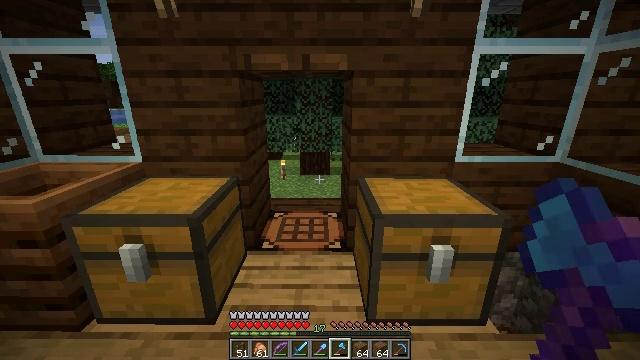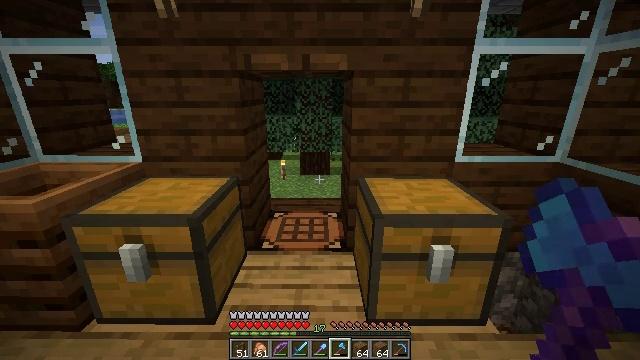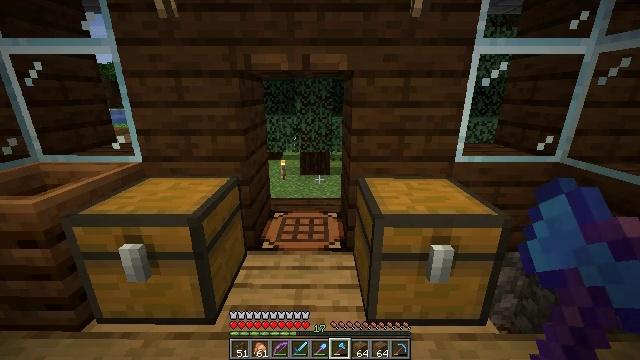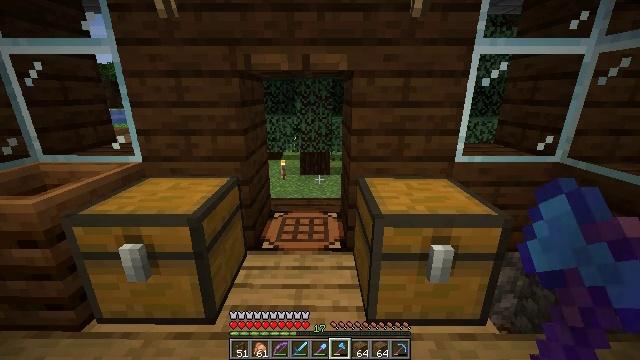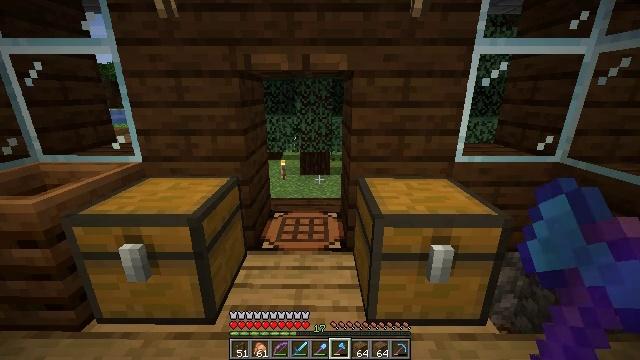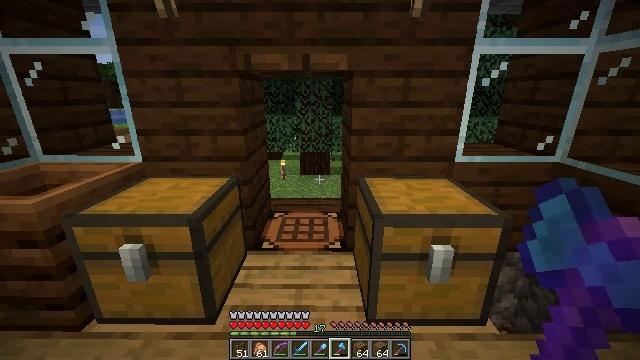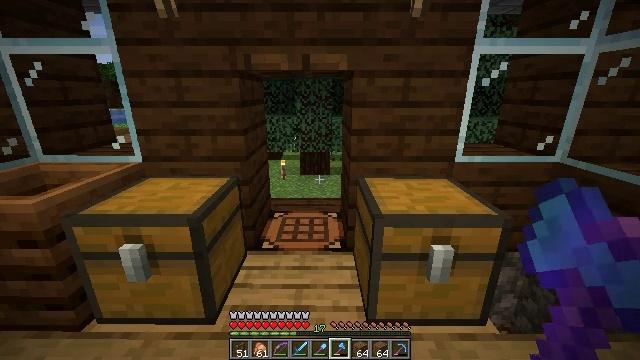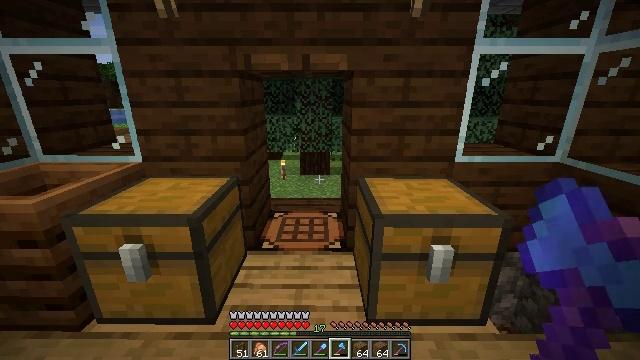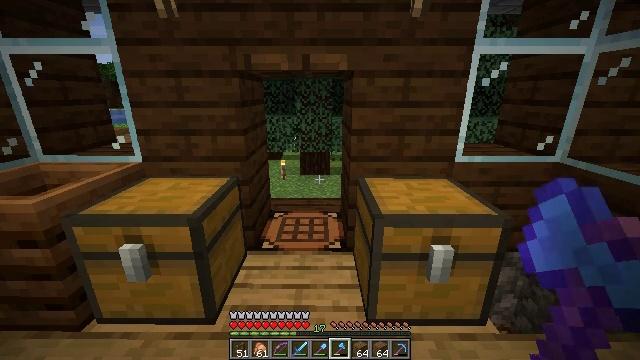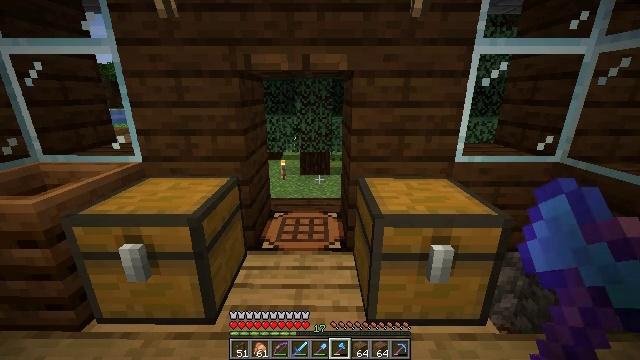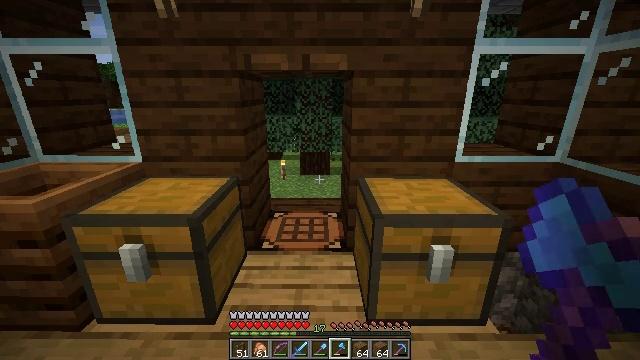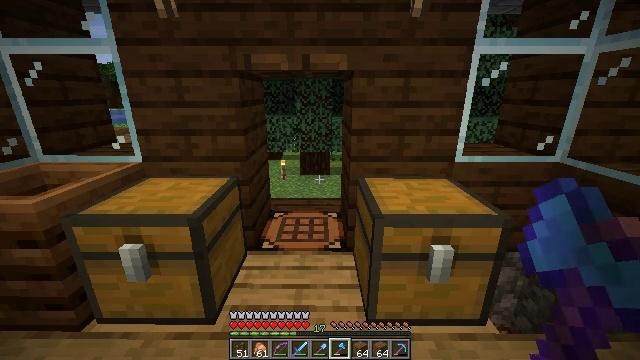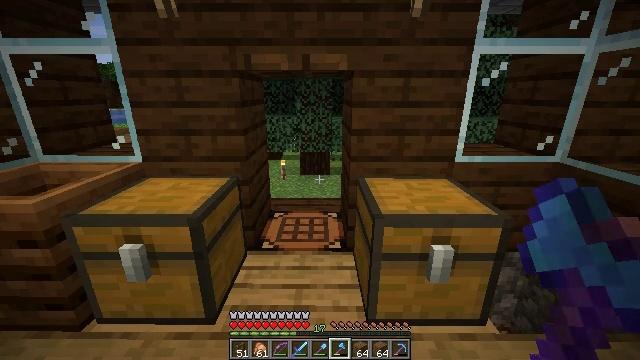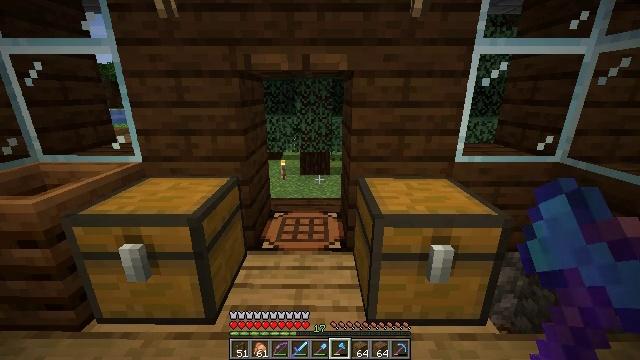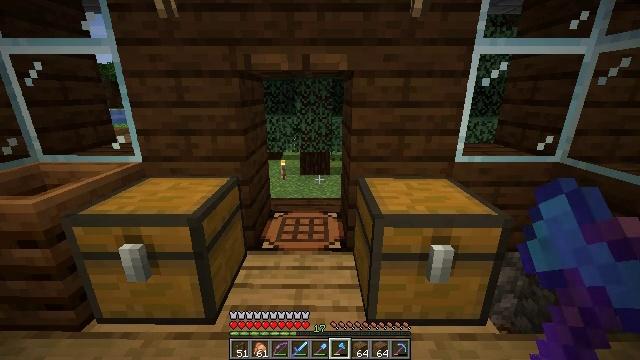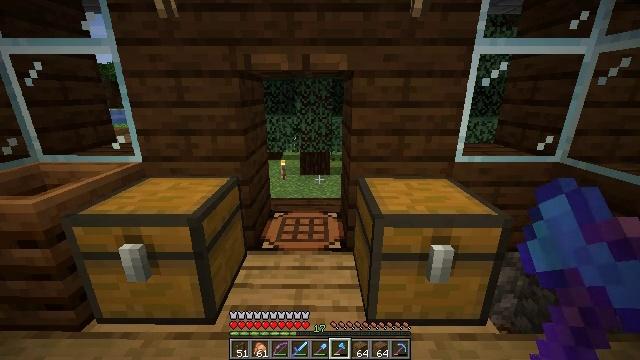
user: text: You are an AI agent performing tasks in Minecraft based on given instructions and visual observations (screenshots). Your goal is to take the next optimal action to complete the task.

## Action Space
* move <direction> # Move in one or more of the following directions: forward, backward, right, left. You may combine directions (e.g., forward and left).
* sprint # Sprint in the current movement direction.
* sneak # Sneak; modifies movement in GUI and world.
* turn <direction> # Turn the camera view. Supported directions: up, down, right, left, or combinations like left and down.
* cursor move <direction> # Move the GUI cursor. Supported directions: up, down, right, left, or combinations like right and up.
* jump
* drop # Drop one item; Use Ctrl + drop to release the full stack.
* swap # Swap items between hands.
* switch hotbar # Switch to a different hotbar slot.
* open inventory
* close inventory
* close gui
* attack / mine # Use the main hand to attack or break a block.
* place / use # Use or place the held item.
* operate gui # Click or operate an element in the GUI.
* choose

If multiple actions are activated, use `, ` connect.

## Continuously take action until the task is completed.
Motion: motion action
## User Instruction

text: Gather spruce fence pieces.
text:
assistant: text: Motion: no_op
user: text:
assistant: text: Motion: no_op
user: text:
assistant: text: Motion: no_op
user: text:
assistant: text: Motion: no_op
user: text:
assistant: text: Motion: no_op
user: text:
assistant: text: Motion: no_op
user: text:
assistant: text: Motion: no_op
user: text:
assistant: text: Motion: no_op
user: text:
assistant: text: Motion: no_op
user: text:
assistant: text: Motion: no_op
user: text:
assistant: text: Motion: no_op
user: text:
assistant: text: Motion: no_op
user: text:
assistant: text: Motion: no_op
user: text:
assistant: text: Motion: no_op
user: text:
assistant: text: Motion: no_op
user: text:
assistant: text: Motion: no_op
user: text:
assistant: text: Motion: no_op
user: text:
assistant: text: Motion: no_op
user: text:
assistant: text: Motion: no_op
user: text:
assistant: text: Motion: no_op
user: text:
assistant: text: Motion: no_op
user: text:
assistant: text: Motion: no_op
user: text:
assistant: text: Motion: no_op
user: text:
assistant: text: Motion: no_op
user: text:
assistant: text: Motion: no_op
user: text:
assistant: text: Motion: no_op
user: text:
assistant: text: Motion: no_op
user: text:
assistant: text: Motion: no_op
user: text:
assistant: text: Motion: no_op
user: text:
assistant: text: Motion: no_op